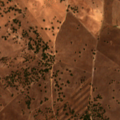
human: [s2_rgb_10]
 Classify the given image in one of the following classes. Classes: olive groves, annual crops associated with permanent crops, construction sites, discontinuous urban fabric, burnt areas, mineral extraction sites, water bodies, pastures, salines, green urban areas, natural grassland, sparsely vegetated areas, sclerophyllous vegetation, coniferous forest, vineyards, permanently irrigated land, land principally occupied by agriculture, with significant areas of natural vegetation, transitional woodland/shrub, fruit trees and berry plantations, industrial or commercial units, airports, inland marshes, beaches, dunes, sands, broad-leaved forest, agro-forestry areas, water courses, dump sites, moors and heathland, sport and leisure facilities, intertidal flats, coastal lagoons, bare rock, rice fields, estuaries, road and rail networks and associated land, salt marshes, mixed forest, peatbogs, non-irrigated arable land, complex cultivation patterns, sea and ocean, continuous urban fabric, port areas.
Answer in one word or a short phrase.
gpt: non-irrigated arable land, pastures, agro-forestry areas, transitional woodland/shrub